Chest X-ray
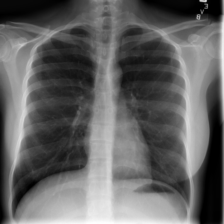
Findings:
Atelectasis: negative
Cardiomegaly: negative
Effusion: negative
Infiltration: negative
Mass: negative
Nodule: negative
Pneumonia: negative
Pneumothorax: negative
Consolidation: negative
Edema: negative
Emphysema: negative
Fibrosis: negative
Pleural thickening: negative
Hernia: negative